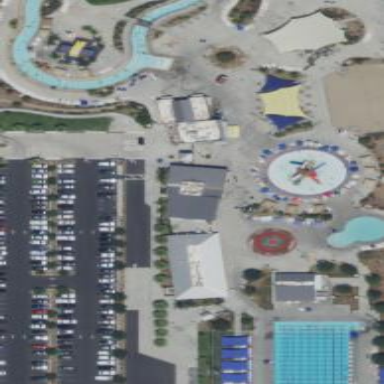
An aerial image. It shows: Water park.